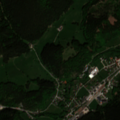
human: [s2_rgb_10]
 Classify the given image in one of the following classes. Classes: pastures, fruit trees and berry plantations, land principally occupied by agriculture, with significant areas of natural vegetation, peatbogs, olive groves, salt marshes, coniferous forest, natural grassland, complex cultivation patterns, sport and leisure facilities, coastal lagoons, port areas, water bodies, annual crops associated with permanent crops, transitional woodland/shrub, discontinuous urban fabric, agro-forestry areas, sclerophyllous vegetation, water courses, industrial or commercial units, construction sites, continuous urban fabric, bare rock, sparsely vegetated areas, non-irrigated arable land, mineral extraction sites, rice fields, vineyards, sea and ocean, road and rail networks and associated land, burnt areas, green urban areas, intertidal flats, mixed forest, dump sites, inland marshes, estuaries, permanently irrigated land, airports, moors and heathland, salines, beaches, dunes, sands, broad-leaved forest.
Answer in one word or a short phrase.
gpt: discontinuous urban fabric, pastures, complex cultivation patterns, coniferous forest, mixed forest